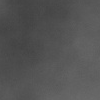
Atmospheric dust classification: dusty